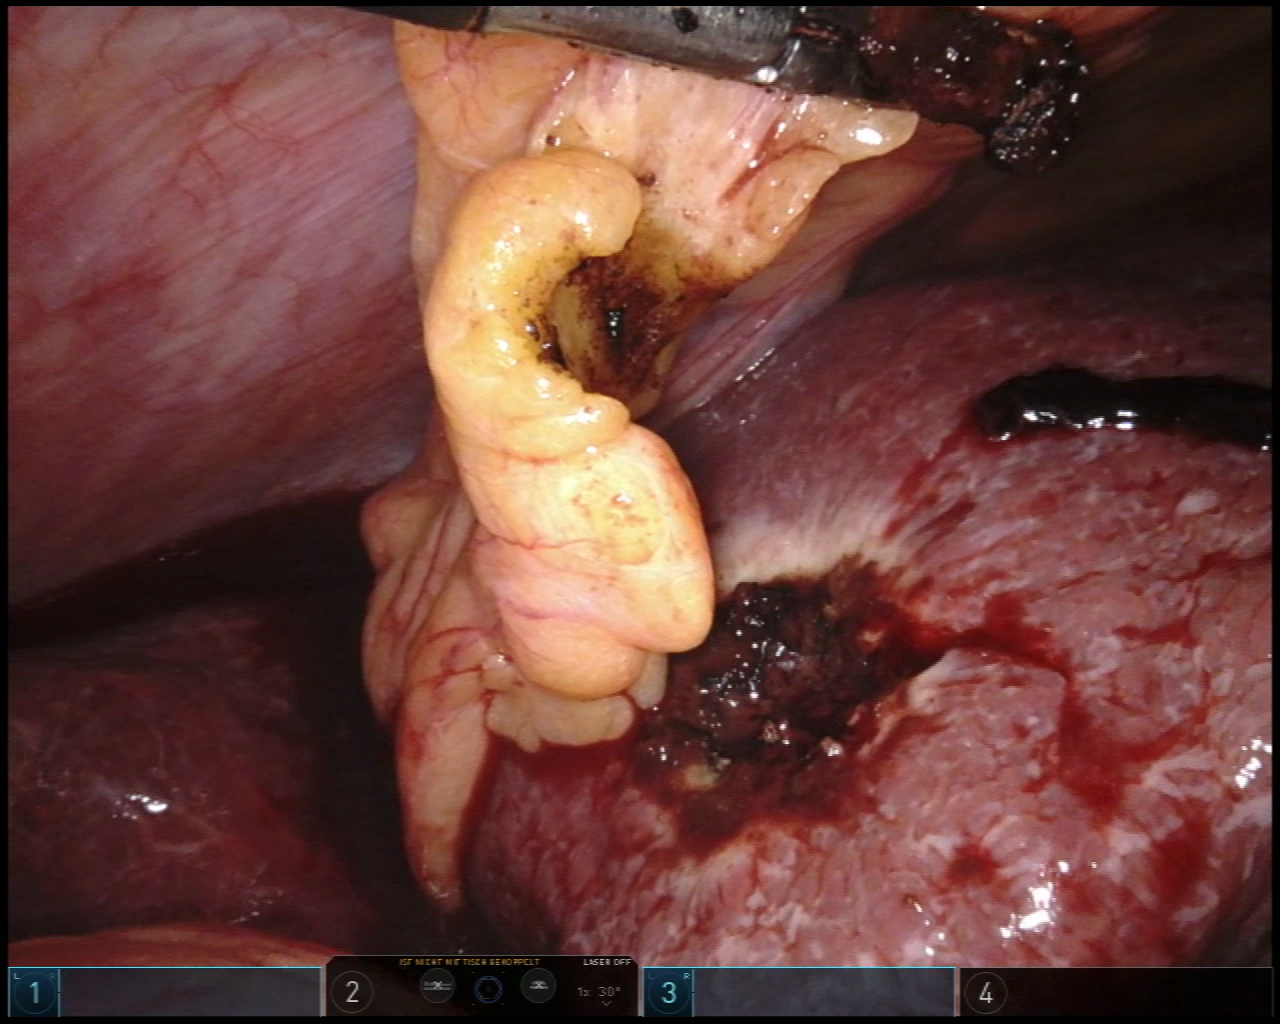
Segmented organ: liver
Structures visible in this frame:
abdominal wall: yes
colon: yes
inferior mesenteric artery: no
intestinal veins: no
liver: yes
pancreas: no
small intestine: no
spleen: no
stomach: no
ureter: no
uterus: no
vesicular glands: no